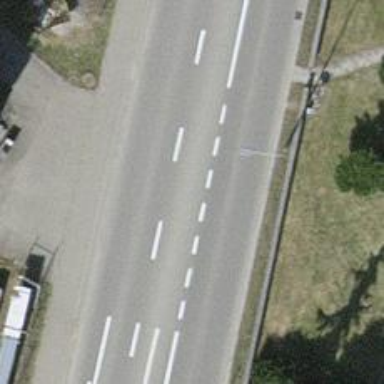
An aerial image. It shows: Primary highway with asphalt surface and designated lane for cyclists.